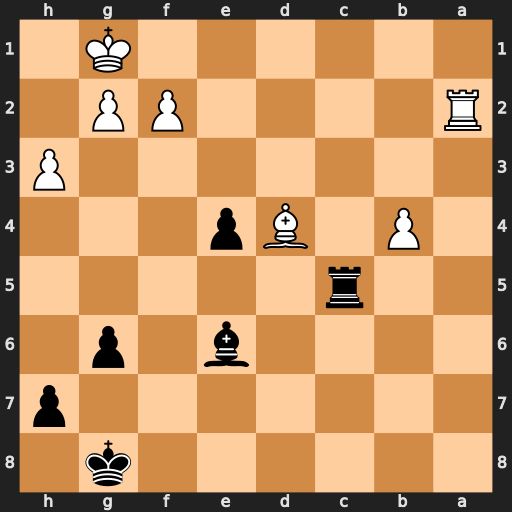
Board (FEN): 6k1/7p/4b1p1/2r5/1P1Bp3/7P/R4PP1/6K1
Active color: b
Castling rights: -
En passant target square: -
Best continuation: Rc1+ Kh2 Bxa2